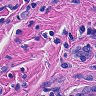
Metastatic tissue present: yes